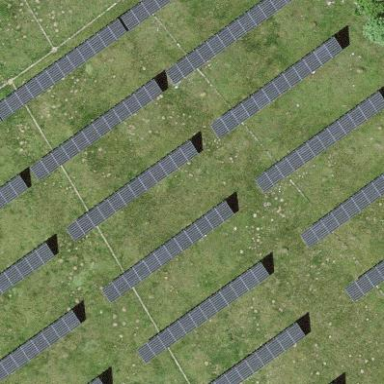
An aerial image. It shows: Solar power generator with photovoltaic panels.